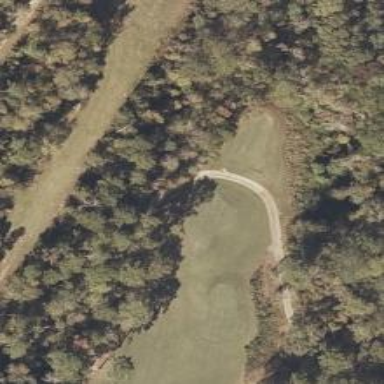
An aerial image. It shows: Golf tee.